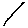
Label: line